Field crop: tomato
Growth stage: 1
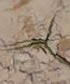
Species: cyperus